Question: I am currently trying to get my UI to have a Title Bar, a bottom Button bar, with a ScrollView in between. I can get bits and pieces of it to work, but once I get a different piece working, the old part goes back to not showing up. Here is a picture of my UI on the left, with what I want it to look like on the right...(sorry for the sloppiness, I edited it in MS Paint :P )
To sum it up, I want the Version and Type fields to be moved with room for the other TextViews in the XML file, and I want both buttons to appear on the bottom bar.

EDIT :
The buttons on the bottom should be equal in size, I'm not too talented in making boxes in MS Paint
EDIT 2 :
Sorry....here is my XML file
'''
<?xml version="1.0" encoding="UTF-8"?>
<LinearLayout xmlns:android="http://schemas.android.com/apk/res/android"
android:layout_width="fill_parent"
android:layout_height="fill_parent"
android:orientation="vertical"
android:weightSum="1.0" >
<LinearLayout
android:layout_width="fill_parent"
android:layout_height="wrap_content" >
<TextView
android:layout_width="wrap_content"
android:layout_height="wrap_content"
android:gravity="center_horizontal"
android:text="SN : " />
<TextView
android:id="@+id/serialNumberView"
android:layout_width="wrap_content"
android:layout_height="wrap_content"
android:gravity="center_horizontal" />
<TextView
android:layout_width="wrap_content"
android:layout_height="wrap_content"
android:gravity="center_horizontal"
android:text="Ver : " />
<TextView
android:id="@+id/versionView"
android:layout_width="wrap_content"
android:layout_height="wrap_content"
android:gravity="center_horizontal" />
<TextView
android:layout_width="wrap_content"
android:layout_height="wrap_content"
android:gravity="center_horizontal"
android:text="Type : " />
<TextView
android:id="@+id/typeView"
android:layout_width="wrap_content"
android:layout_height="wrap_content"
android:gravity="center_horizontal" />
</LinearLayout>
<ScrollView
android:layout_width="fill_parent"
android:layout_height="fill_parent"
android:layout_weight="1" >
<LinearLayout
android:layout_width="wrap_content"
android:layout_height="wrap_content"
android:orientation="vertical"
android:layout_weight="1">
<CheckBox
android:id="@+id/floatCheck"
android:layout_width="wrap_content"
android:layout_height="wrap_content"
android:text="Float" />
<CheckBox
android:id="@+id/tripCheck"
android:layout_width="wrap_content"
android:layout_height="wrap_content"
android:text="Trip" />
<CheckBox
android:id="@+id/closeCheck"
android:layout_width="wrap_content"
android:layout_height="wrap_content"
android:text="Close" />
<CheckBox
android:id="@+id/blockedCheck"
android:layout_width="wrap_content"
android:layout_height="wrap_content"
android:text="Blocked" />
<CheckBox
android:id="@+id/hardTripCheck"
android:layout_width="wrap_content"
android:layout_height="wrap_content"
android:text="Hard Trip" />
<CheckBox
android:id="@+id/phaseAngleCheck"
android:layout_width="wrap_content"
android:layout_height="wrap_content"
android:text="Phase angle wrong for closing" />
<CheckBox
android:id="@+id/diffVoltsCheck"
android:layout_width="wrap_content"
android:layout_height="wrap_content"
android:text="Differential volts too low" />
<CheckBox
android:id="@+id/networkVoltsCheck"
android:layout_width="wrap_content"
android:layout_height="wrap_content"
android:text="Network volts too low to close" />
<CheckBox
android:id="@+id/usingDefaultsCheck"
android:layout_width="wrap_content"
android:layout_height="wrap_content"
android:text="Using Defaults( Reprogram )" />
<CheckBox
android:id="@+id/relaxedCloseActiveCheck"
android:layout_width="wrap_content"
android:layout_height="wrap_content"
android:text="Relaxed Close Active" />
<CheckBox
android:id="@+id/commBoardDetectedCheck"
android:layout_width="wrap_content"
android:layout_height="wrap_content"
android:text="Comm Board Detected" />
<CheckBox
android:id="@+id/antiPumpBlock"
android:layout_width="wrap_content"
android:layout_height="wrap_content"
android:text="Anti-Pump Block" />
<CheckBox
android:id="@+id/motorCutoffCheck"
android:layout_width="wrap_content"
android:layout_height="wrap_content"
android:text="Motor Cutoff Inhibit" />
<CheckBox
android:id="@+id/phaseRotationCheck"
android:layout_width="wrap_content"
android:layout_height="wrap_content"
android:text="Phase Rotation Wrong" />
<CheckBox
android:id="@+id/usingDefaultDNPCheck"
android:layout_width="wrap_content"
android:layout_height="wrap_content"
android:text= "Using Default DNP Profile" />
</LinearLayout>
</ScrollView>
<LinearLayout
android:layout_width="fill_parent"
android:layout_height="wrap_content"
android:orientation="horizontal"
android:layout_weight="1" >
<Button
android:id="@+id/button3"
android:layout_width="fill_parent"
android:layout_height="fill_parent"
android:text="Back" />
<Button
android:id="@+id/button3"
android:layout_width="fill_parent"
android:layout_height="fill_parent"
android:text="Read" />
</LinearLayout>
</LinearLayout>
'''
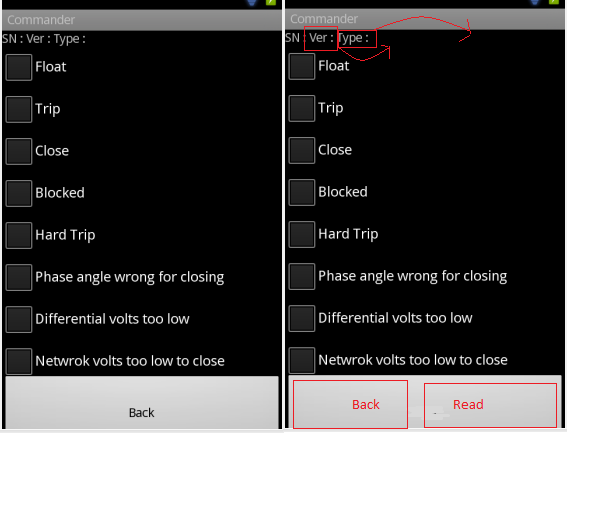
Answer: try this
'''
<?xml version="1.0" encoding="UTF-8"?>
<LinearLayout xmlns:android="http://schemas.android.com/apk/res/android"
android:layout_width="fill_parent"
android:layout_height="fill_parent"
android:orientation="vertical"
android:weightSum="1.0" >
<LinearLayout
android:layout_width="fill_parent"
android:layout_height="wrap_content"
android:weightSum="9"
android:gravity="center"
>
<TextView
android:layout_width="0dp"
android:layout_height="wrap_content"
android:gravity="center_horizontal"
android:text="SN : "
android:layout_weight="1" />
<TextView
android:id="@+id/serialNumberView"
android:layout_width="0dp"
android:layout_height="wrap_content"
android:gravity="center_horizontal"
android:layout_weight="2"
android:text="saasdasd ssadasd sadas asd sd sd"/>
<TextView
android:layout_width="0dp"
android:layout_height="wrap_content"
android:gravity="center_horizontal"
android:text="Ver : "
android:layout_weight="1" />
<TextView
android:id="@+id/versionView"
android:layout_width="0dp"
android:layout_height="wrap_content"
android:gravity="center_horizontal"
android:layout_gravity="center"
android:layout_weight="2"
android:text="saasdasd ssadasd sadas asd sd sd"
/>
<TextView
android:layout_width="0dp"
android:layout_height="wrap_content"
android:gravity="center_horizontal"
android:text="Type : "
android:layout_gravity="center"
android:layout_weight="1"
/>
<TextView
android:id="@+id/typeView"
android:layout_width="0dp"
android:layout_height="wrap_content"
android:gravity="center_horizontal"
android:layout_gravity="center"
android:layout_weight="2"
android:text="saasdasd ssadasd sadas asd sd sd" />
</LinearLayout>
<ScrollView
android:layout_width="fill_parent"
android:layout_height="fill_parent"
android:layout_weight="1" >
<LinearLayout
android:layout_width="wrap_content"
android:layout_height="wrap_content"
android:orientation="vertical"
android:layout_weight="1">
<CheckBox
android:id="@+id/floatCheck"
android:layout_width="wrap_content"
android:layout_height="wrap_content"
android:text="Float" />
<CheckBox
android:id="@+id/tripCheck"
android:layout_width="wrap_content"
android:layout_height="wrap_content"
android:text="Trip" />
<CheckBox
android:id="@+id/closeCheck"
android:layout_width="wrap_content"
android:layout_height="wrap_content"
android:text="Close" />
<CheckBox
android:id="@+id/blockedCheck"
android:layout_width="wrap_content"
android:layout_height="wrap_content"
android:text="Blocked" />
<CheckBox
android:id="@+id/hardTripCheck"
android:layout_width="wrap_content"
android:layout_height="wrap_content"
android:text="Hard Trip" />
<CheckBox
android:id="@+id/phaseAngleCheck"
android:layout_width="wrap_content"
android:layout_height="wrap_content"
android:text="Phase angle wrong for closing" />
<CheckBox
android:id="@+id/diffVoltsCheck"
android:layout_width="wrap_content"
android:layout_height="wrap_content"
android:text="Differential volts too low" />
<CheckBox
android:id="@+id/networkVoltsCheck"
android:layout_width="wrap_content"
android:layout_height="wrap_content"
android:text="Network volts too low to close" />
<CheckBox
android:id="@+id/usingDefaultsCheck"
android:layout_width="wrap_content"
android:layout_height="wrap_content"
android:text="Using Defaults( Reprogram )" />
<CheckBox
android:id="@+id/relaxedCloseActiveCheck"
android:layout_width="wrap_content"
android:layout_height="wrap_content"
android:text="Relaxed Close Active" />
<CheckBox
android:id="@+id/commBoardDetectedCheck"
android:layout_width="wrap_content"
android:layout_height="wrap_content"
android:text="Comm Board Detected" />
<CheckBox
android:id="@+id/antiPumpBlock"
android:layout_width="wrap_content"
android:layout_height="wrap_content"
android:text="Anti-Pump Block" />
<CheckBox
android:id="@+id/motorCutoffCheck"
android:layout_width="wrap_content"
android:layout_height="wrap_content"
android:text="Motor Cutoff Inhibit" />
<CheckBox
android:id="@+id/phaseRotationCheck"
android:layout_width="wrap_content"
android:layout_height="wrap_content"
android:text="Phase Rotation Wrong" />
<CheckBox
android:id="@+id/usingDefaultDNPCheck"
android:layout_width="wrap_content"
android:layout_height="wrap_content"
android:text= "Using Default DNP Profile" />
</LinearLayout>
</ScrollView>
<LinearLayout
android:layout_width="fill_parent"
android:layout_height="wrap_content"
android:orientation="horizontal"
android:weightSum="1" >
<Button
android:id="@+id/button3"
android:layout_width="0dp"
android:layout_height="fill_parent"
android:text="Back"
android:layout_weight=".5" />
<Button
android:id="@+id/button3"
android:layout_width="0dp"
android:layout_height="fill_parent"
android:text="Read"
android:layout_weight=".5" />
</LinearLayout>
</LinearLayout>
'''